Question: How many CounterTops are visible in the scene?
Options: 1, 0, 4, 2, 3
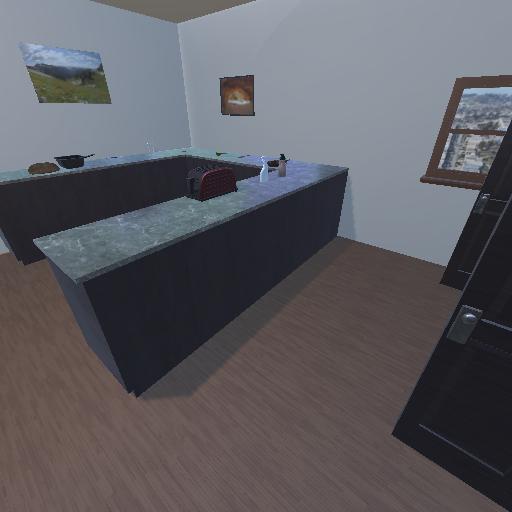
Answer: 1